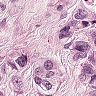
Metastatic tissue present: yes